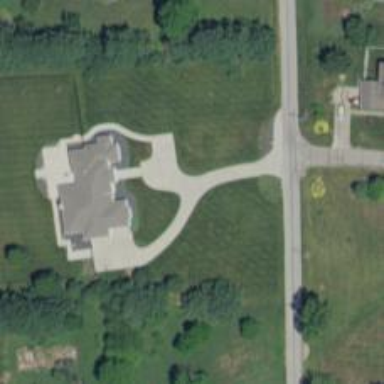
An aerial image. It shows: Driveway leading to service road.